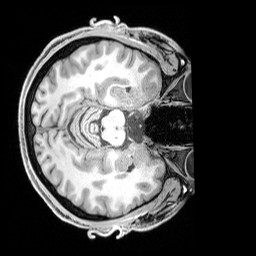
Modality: T1w
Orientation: axial
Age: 33
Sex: male
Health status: healthy
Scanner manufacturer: siemens
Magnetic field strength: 3 T
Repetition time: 1.65 s
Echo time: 0.00182 s